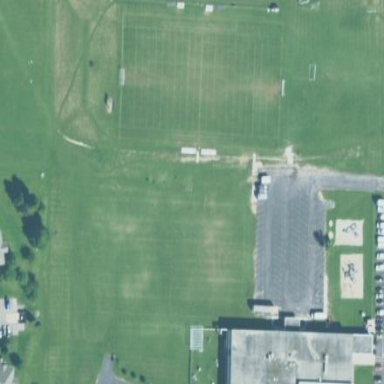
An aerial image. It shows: Soccer pitch designated for leisure and sports activities.